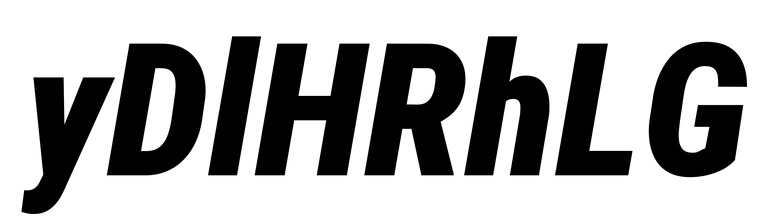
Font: Roboto-Italic_Condensed_Black_Italic